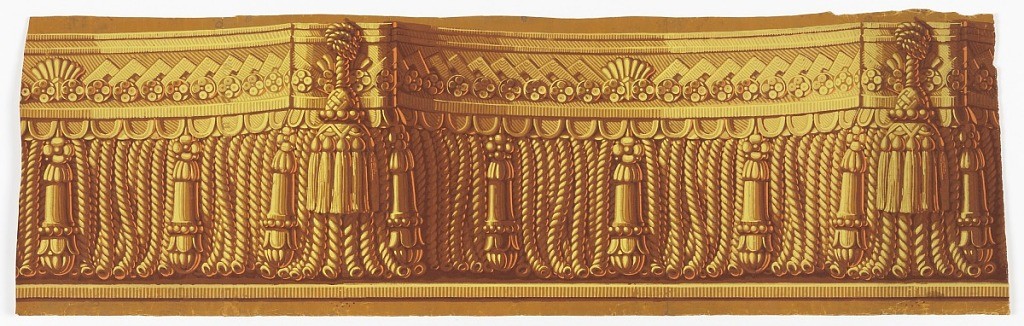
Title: Border
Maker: Joseph Dufour et Cie., French, 1752–1827
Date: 1815
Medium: Block printed on handmade paper
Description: Passementarie. Fancy gimp with bullion fringe and tassels. Fringe for drapery paper. Printed in five colors: shades of yellow ocher and bright orange on yellow ocher ground.